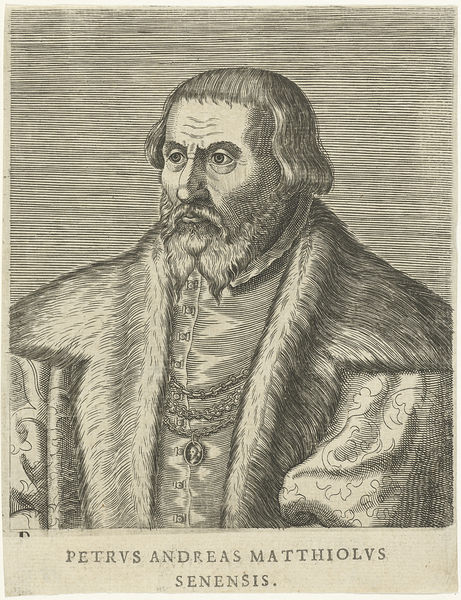
Titel: Portret van Pietro Andrea Mattioli
Künstler: Philips Galle
Standort: Amsterdam
Institution: Rijksmuseum
Schlagwörter: portrait, gravure, esquisse, dessin, lithographie, fourrure, représentation, peltrie, peter, andré